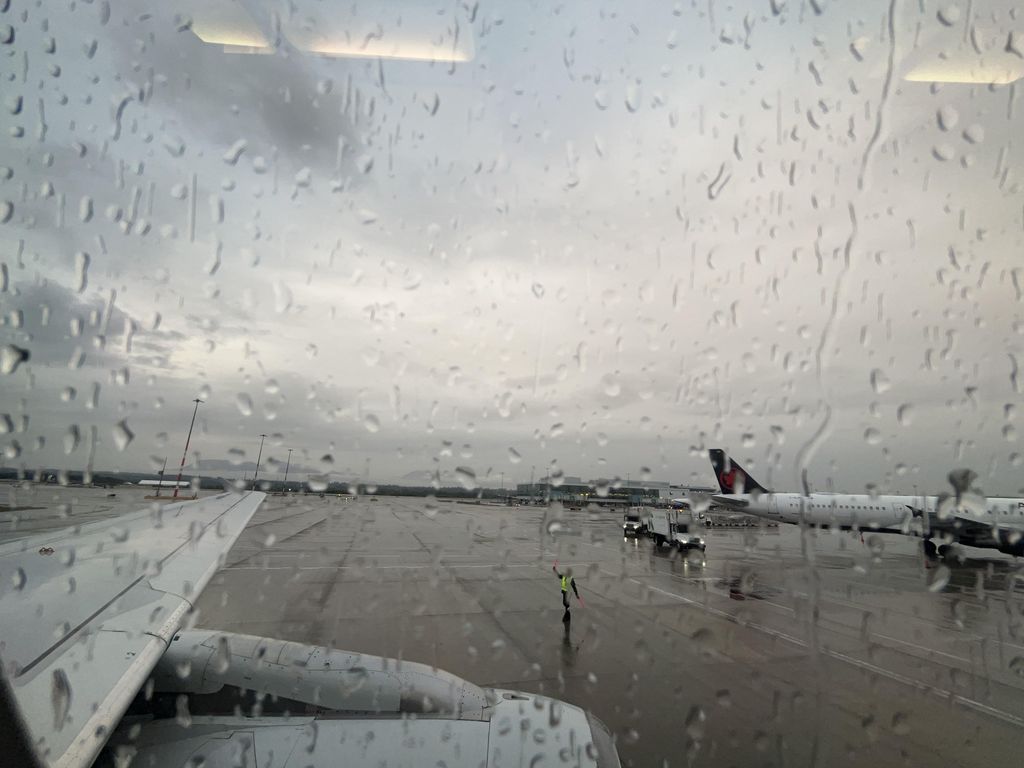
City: vancouver